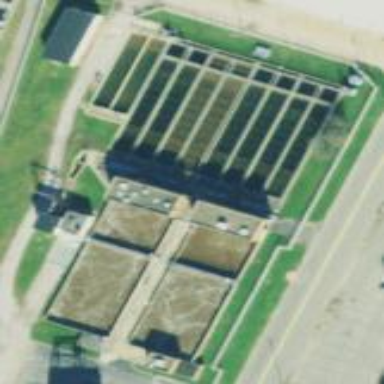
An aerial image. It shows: View of wastewater plant.